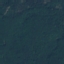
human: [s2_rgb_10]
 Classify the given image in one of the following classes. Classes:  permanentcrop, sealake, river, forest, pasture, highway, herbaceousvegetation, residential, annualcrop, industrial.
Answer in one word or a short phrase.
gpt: Forest